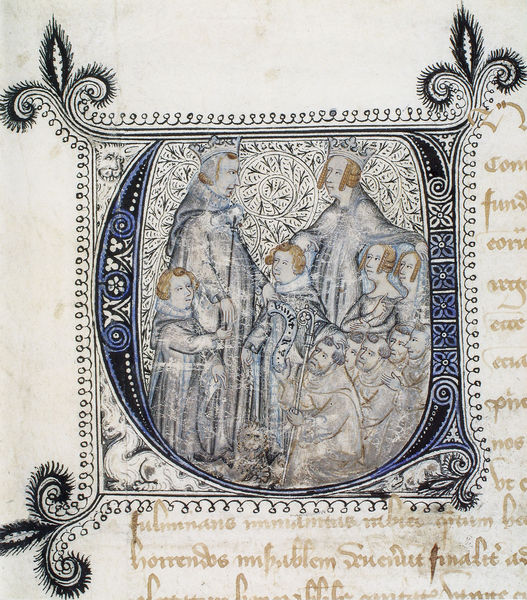
Titel: Pierre, Abt des Zisterzienserklosters von Royaumont, verspricht, Messen für die königliche Familie zu halten
Institution: Paris, Archives nationales
Schlagwörter: blau, frauen, menschen, frau, männer, leute, gold, haare, mantel, krone, locken, schrift, stab, könig, weib, weiber, ornamente, buch, text, schnörkel, königin, löwe, quadrat, viereck, handschrift, latein, initial, buchmalerei, codex, gelockt, vierck, initale, codey, baptisterium3